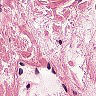
Metastatic tissue present: no